Question: I'm having a problem with a texture which has transparent areas. Basically it is a texture of a coin rendered onto a cube. I can't get the corners to appear transparent, they just show up as white/gray.
I made sure to enable 'G20.GL_Blend', so that can't be it.

This is the code I use in the 'render()' method (I tried different combinations):
'''
Gdx.gl20.glClear(GL20.GL_COLOR_BUFFER_BIT | GL20.GL_DEPTH_BUFFER_BIT);
Gdx.gl20.glEnable(GL20.GL_BLEND);
Gdx.gl20.glBlendFunc(GL20.GL_SRC_ALPHA, GL20.GL_ONE_MINUS_SRC_ALPHA);
Gdx.gl20.glEnable(GL20.GL_TEXTURE_2D);
Gdx.gl20.glBlendEquation(GL20.GL_BLEND);
modelBatch.begin(cam);
texture.bind();
modelBatch.render(instance, environment);
modelBatch.end();
Gdx.gl20.glDisable(GL20.GL_TEXTURE_2D);
'''
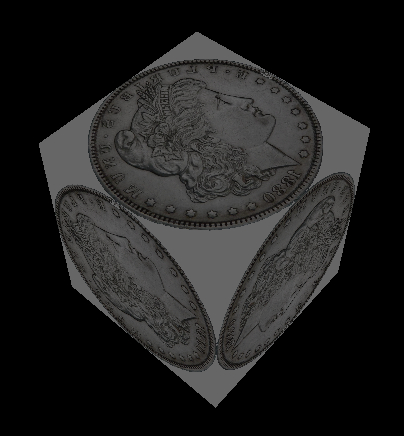
Answer: Add a blending attribute to the model:
<URL>
Edit.- Link dead. It is like this:
'''
modelInstance.materials.get(0).set(
new BlendingAttribute(GL20.GL_SRC_ALPHA, GL20.GL_ONE_MINUS_SRC_ALPHA)
)
'''